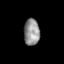
Tissue: lung
Cell type: Epithelial cells
Senescence score: 0.2384
Nuclear area (px): 407
Mean DAPI intensity: 146.737